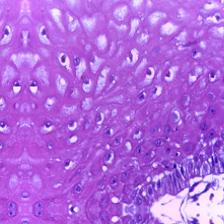
Diagnosis: Normal